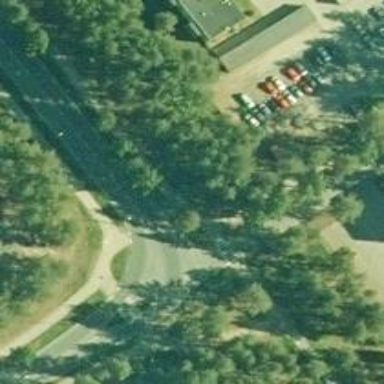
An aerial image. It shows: Marked crossing on the road.